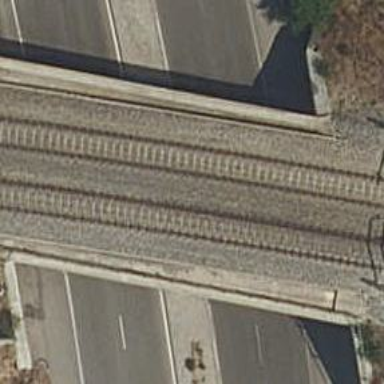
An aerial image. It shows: Bridge with electrified railway tracks featuring contact line.